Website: apple
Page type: address-validator
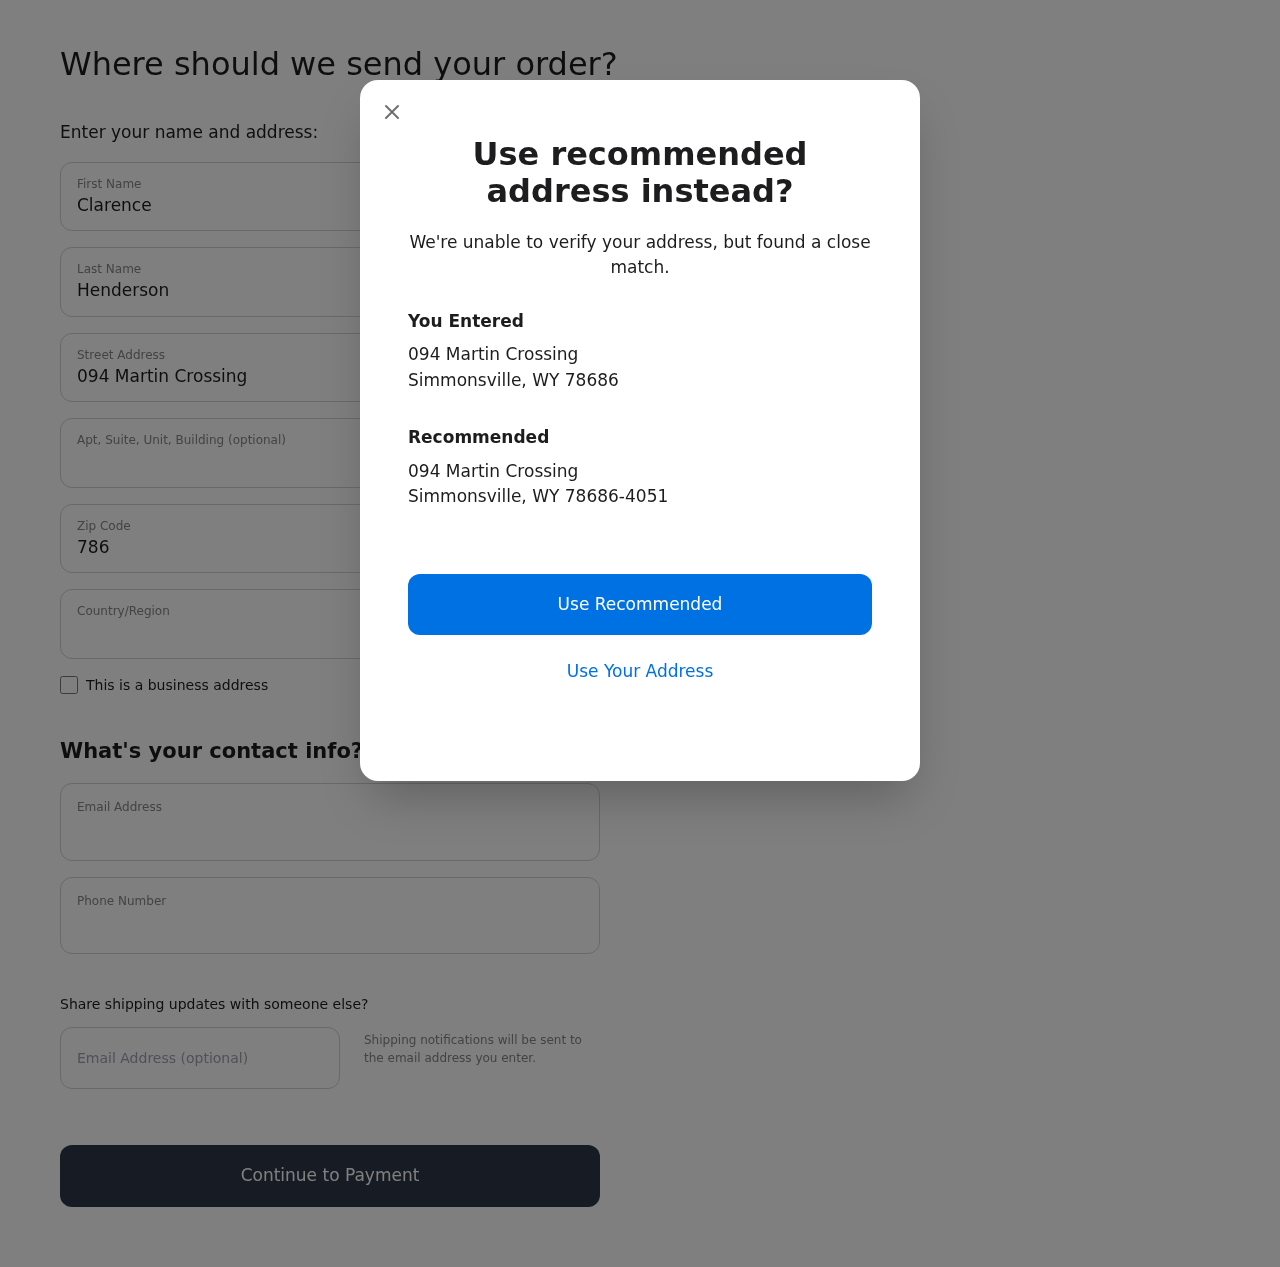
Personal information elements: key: PII_CITY
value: Simmonsville
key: PII_COUNTRY
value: United States
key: PII_EMAIL
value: clarence.henderson@hotmail.com
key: PII_FIRSTNAME
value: Clarence
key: PII_GIFT_EMAIL
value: ekane@hotmail.com
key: PII_LASTNAME
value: Henderson
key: PII_PHONE
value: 7305567766
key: PII_POSTCODE
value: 78686
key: PII_POSTCODE_FULL
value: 78686-4051
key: PII_STATE_ABBR
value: WY
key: PII_STREET
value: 094 Martin Crossing
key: PII_CITY2
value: Simmonsville
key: PII_STATE_ABBR2
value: WY